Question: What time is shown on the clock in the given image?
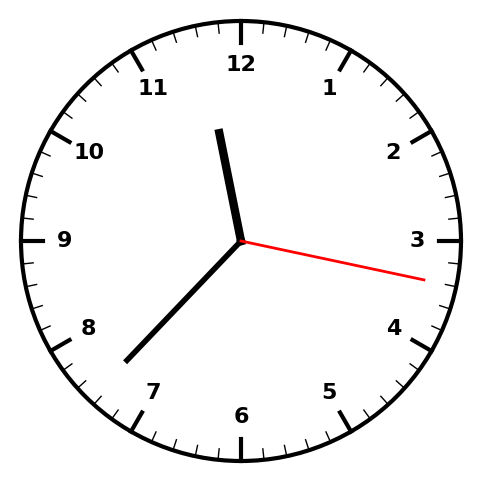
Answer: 11:37:17